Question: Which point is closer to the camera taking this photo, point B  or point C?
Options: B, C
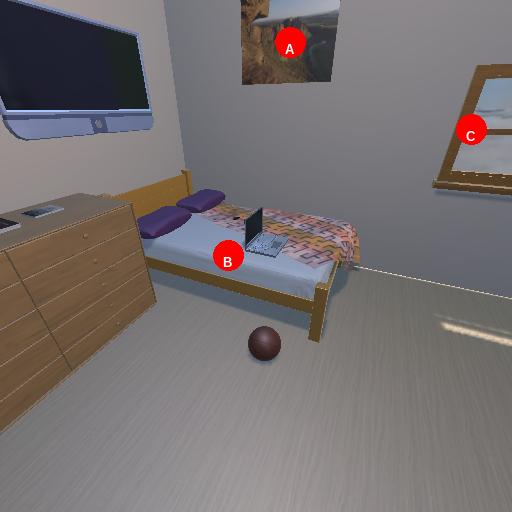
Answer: B